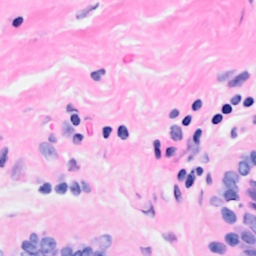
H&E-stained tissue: Breast